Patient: sex M, age 47
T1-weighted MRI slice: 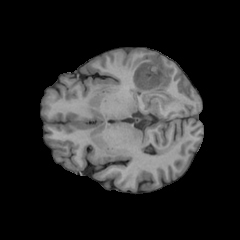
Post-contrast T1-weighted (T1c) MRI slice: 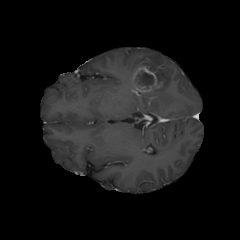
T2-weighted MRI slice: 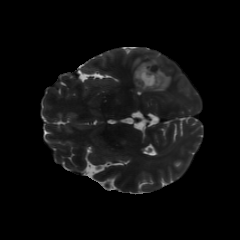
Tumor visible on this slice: yes
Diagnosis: Glioblastoma, IDH-wildtype
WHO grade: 4